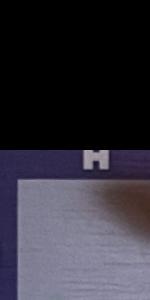
Label: Empty